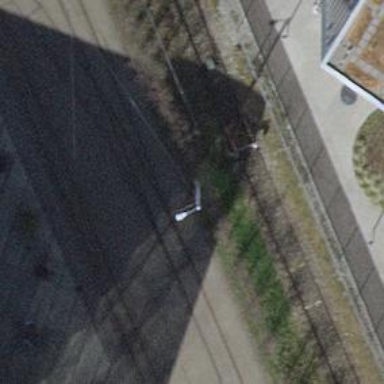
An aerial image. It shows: Railway buffer stop.